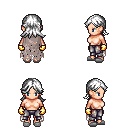
a pixel art fantasy rpg character, female body template, human, light skin, gray tattered cape, metal pants, white loose hair, gold gloves, white slippers, four views (front, back, left, right), 2x2 character sprite sheet, small pixel art, hard edges, no anti-aliasing